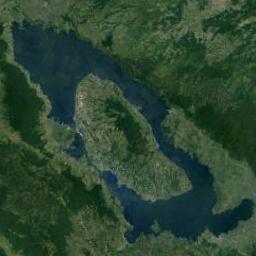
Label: lake